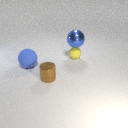
small yellow rubber sphere behind small brown metal cylinder